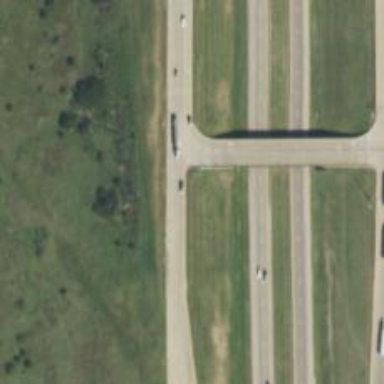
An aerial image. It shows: Secondary link road.